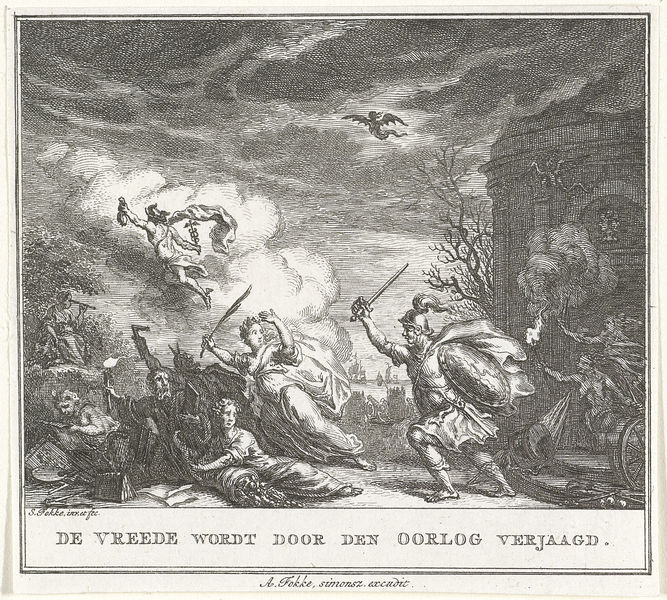
Titel: Vrede door Oorlog verjaagd
Künstler: Simon Fokke
Standort: Amsterdam
Institution: Rijksmuseum
Schlagwörter: baum, feuer, himmel, wolken, bäume, bibel, rauch, fliegen, engel, krieg, schlacht, blue, church, fight, people, soldier, sword, white, women, black, gray, grey, woman, schild, schwert, schwerter, feather, smoke, angel, cloud, clouds, man, roman, sky, tree, boat, building, ship, water, armor, helmet, knight, heilig, beard, devil, fly, flying, torch, drachen, drache, wings, boats, children, door, cape, war, fire, shield, book, ships, dutch, dragon, flames, stick, wheel, text, engeln, words, knife, gladiator, spirit, demon, schwertkampf, deamon, verjaagd, oorlog, shied, cast out, vreede, wordt, toarch